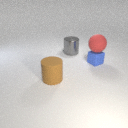
small blue rubber cube below large red rubber sphere